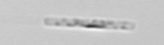
Label: Bacillariophyceae